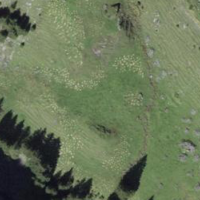
EUNIS habitat code: 23
Species observed at this site:
Lasiommata maera